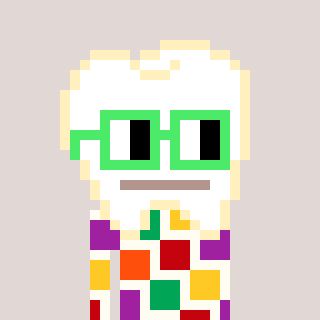
a pixel art character with square light green glasses, a tooth-shaped head and a grayscale-colored body on a warm background